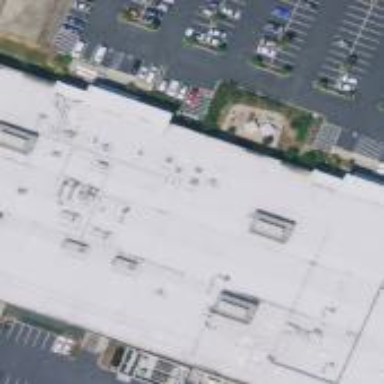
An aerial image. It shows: Industrial building.